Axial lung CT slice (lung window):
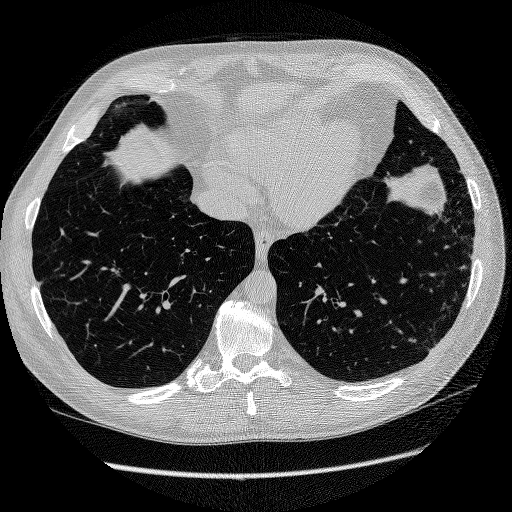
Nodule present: no